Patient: sex M, age 68
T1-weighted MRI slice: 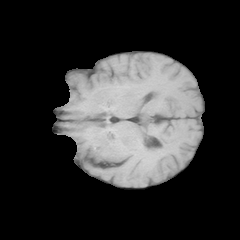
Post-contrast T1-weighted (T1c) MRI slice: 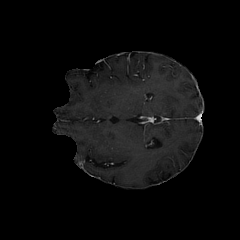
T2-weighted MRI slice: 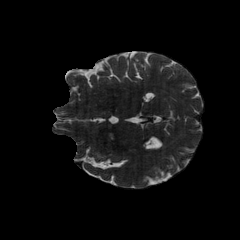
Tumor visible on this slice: no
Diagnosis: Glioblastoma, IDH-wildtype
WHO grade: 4